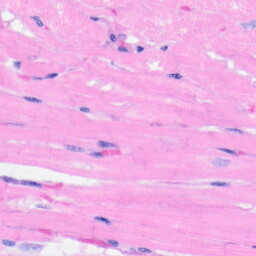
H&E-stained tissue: Heart